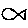
Label: fish